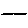
Label: line